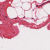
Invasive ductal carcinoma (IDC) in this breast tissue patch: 0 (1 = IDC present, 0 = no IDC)